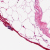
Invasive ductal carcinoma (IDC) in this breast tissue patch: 0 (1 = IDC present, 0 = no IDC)